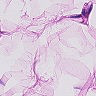
Metastatic tissue present: no